Question: We are getting a 'java.lang.ClassNotFoundException: HttpServlet' with a JSP project running on the Apache Tomcat server (v5.5) in Eclipse. The lib folder under Web-inf does have the servelt-api jar. And furthermore we have imported the javax.servlet.http.* library. But still we are getting this exception.
'''
package com.bean;
import java.io.*;
import java.util.*;
import java.sql.*;
import javax.servlet.*;
import javax.servlet.http.*;
public class AdminLogin extends HttpServlet{
ArrayList list=new ArrayList();
public void doGet(HttpServletRequest request,HttpServletResponse response) throws ServletException,IOException{
try{
response.setContentType("text/html");
PrintWriter out=response.getWriter();
String id=request.getParameter("user");
String pass=request.getParameter("pass");
System.out.println("ID==================>>"+id+"PASS========>>"+pass);
if(id.equalsIgnoreCase("admin")&&pass.equalsIgnoreCase("admin"))
{
response.sendRedirect("AdminPage.jsp");
}
else
{
response.sendRedirect("Failure.html");
}
}
catch (Exception e)
{
e.printStackTrace();
}
}
}
'''
Error Stack Trace:
'''
java.lang.NoClassDefFoundError: HttpServlet
java.lang.ClassLoader.defineClass1(Native Method)
java.lang.ClassLoader.defineClassCond(Unknown Source)
java.lang.ClassLoader.defineClass(Unknown Source)
java.security.SecureClassLoader.defineClass(Unknown Source)
org.apache.catalina.loader.WebappClassLoader.findClassInternal(WebappClassLoader.java:1847)
org.apache.catalina.loader.WebappClassLoader.findClass(WebappClassLoader.java:873)
org.apache.catalina.loader.WebappClassLoader.loadClass(WebappClassLoader.java:1326)
org.apache.catalina.loader.WebappClassLoader.loadClass(WebappClassLoader.java:1205)
org.apache.catalina.valves.ErrorReportValve.invoke(ErrorReportValve.java:117)
org.apache.catalina.connector.CoyoteAdapter.service(CoyoteAdapter.java:151)
org.apache.coyote.http11.Http11Processor.process(Http11Processor.java:870)
org.apache.coyote.http11.Http11BaseProtocol$Http11ConnectionHandler.processConnection(Http11BaseProtocol.java:665)
org.apache.tomcat.util.net.PoolTcpEndpoint.processSocket(PoolTcpEndpoint.java:528)
org.apache.tomcat.util.net.LeaderFollowerWorkerThread.runIt(LeaderFollowerWorkerThread.java:81)
org.apache.tomcat.util.threads.ThreadPool$ControlRunnable.run(ThreadPool.java:685)
java.lang.Thread.run(Unknown Source)
root cause
java.lang.ClassNotFoundException: HttpServlet
org.apache.catalina.loader.WebappClassLoader.loadClass(WebappClassLoader.java:1359)
org.apache.catalina.loader.WebappClassLoader.loadClass(WebappClassLoader.java:1205)
java.lang.ClassLoader.defineClass1(Native Method)
java.lang.ClassLoader.defineClassCond(Unknown Source)
java.lang.ClassLoader.defineClass(Unknown Source)
java.security.SecureClassLoader.defineClass(Unknown Source)
org.apache.catalina.loader.WebappClassLoader.findClassInternal(WebappClassLoader.java:1847)
org.apache.catalina.loader.WebappClassLoader.findClass(WebappClassLoader.java:873)
org.apache.catalina.loader.WebappClassLoader.loadClass(WebappClassLoader.java:1326)
org.apache.catalina.loader.WebappClassLoader.loadClass(WebappClassLoader.java:1205)
org.apache.catalina.valves.ErrorReportValve.invoke(ErrorReportValve.java:117)
org.apache.catalina.connector.CoyoteAdapter.service(CoyoteAdapter.java:151)
org.apache.coyote.http11.Http11Processor.process(Http11Processor.java:870)
org.apache.coyote.http11.Http11BaseProtocol$Http11ConnectionHandler.processConnection(Http11BaseProtocol.java:665)
org.apache.tomcat.util.net.PoolTcpEndpoint.processSocket(PoolTcpEndpoint.java:528)
org.apache.tomcat.util.net.LeaderFollowerWorkerThread.runIt(LeaderFollowerWorkerThread.java:81)
org.apache.tomcat.util.threads.ThreadPool$ControlRunnable.run(ThreadPool.java:685)
java.lang.Thread.run(Unknown Source)
'''
Web.xml:
'''
<?xml version="1.0" encoding="UTF-8"?>
<web-app id="WebApp_ID" version="2.4" xmlns="http://java.sun.com/xml/ns/j2ee" xmlns:xsi="http://www.w3.org/2001/XMLSchema-instance" xsi:schemaLocation="http://java.sun.com/xml/ns/j2ee http://java.sun.com/xml/ns/j2ee/web-app_2_4.xsd">
<display-name>CarPooling</display-name>
<servlet>
<description>
</description>
<display-name>AdminLogin</display-name>
<servlet-name>AdminLogin</servlet-name>
<servlet-class>com.bean.AdminLogin</servlet-class>
</servlet>
<servlet>
<servlet-name>employee</servlet-name>
<servlet-class>com.bean.UserLogin</servlet-class>
</servlet>
<servlet-mapping>
<servlet-name>AdminLogin</servlet-name>
<url-pattern>/demo</url-pattern>
</servlet-mapping>
<servlet-mapping>
<servlet-name>employee</servlet-name>
<url-pattern>/login</url-pattern>
</servlet-mapping>
<welcome-file-list>
<welcome-file>index.html</welcome-file>
<welcome-file>index.htm</welcome-file>
<welcome-file>index.jsp</welcome-file>
</welcome-file-list>
</web-app>
'''
project folder structure:

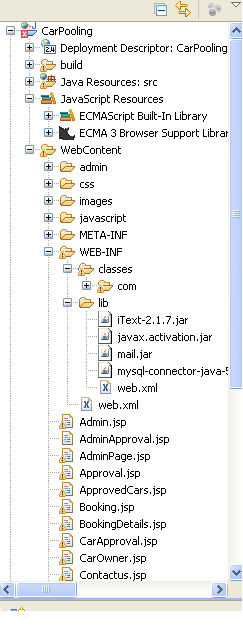
Answer: > The lib folder under Web-inf does have the servelt-api jar.
There is no need to add servlet-api.jar to Classpath. IDE takes care of that.
Check whether you Build Path contains Tomcat libraries.
> Right click on Project --> Properties.